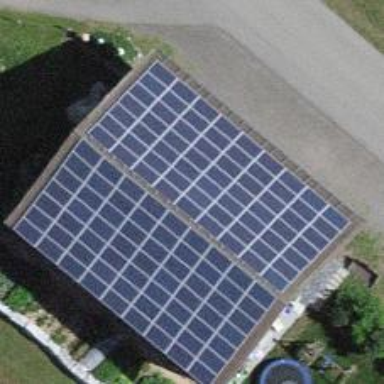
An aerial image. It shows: Solar power generator.